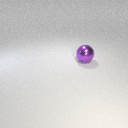
large purple metal sphere